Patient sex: M
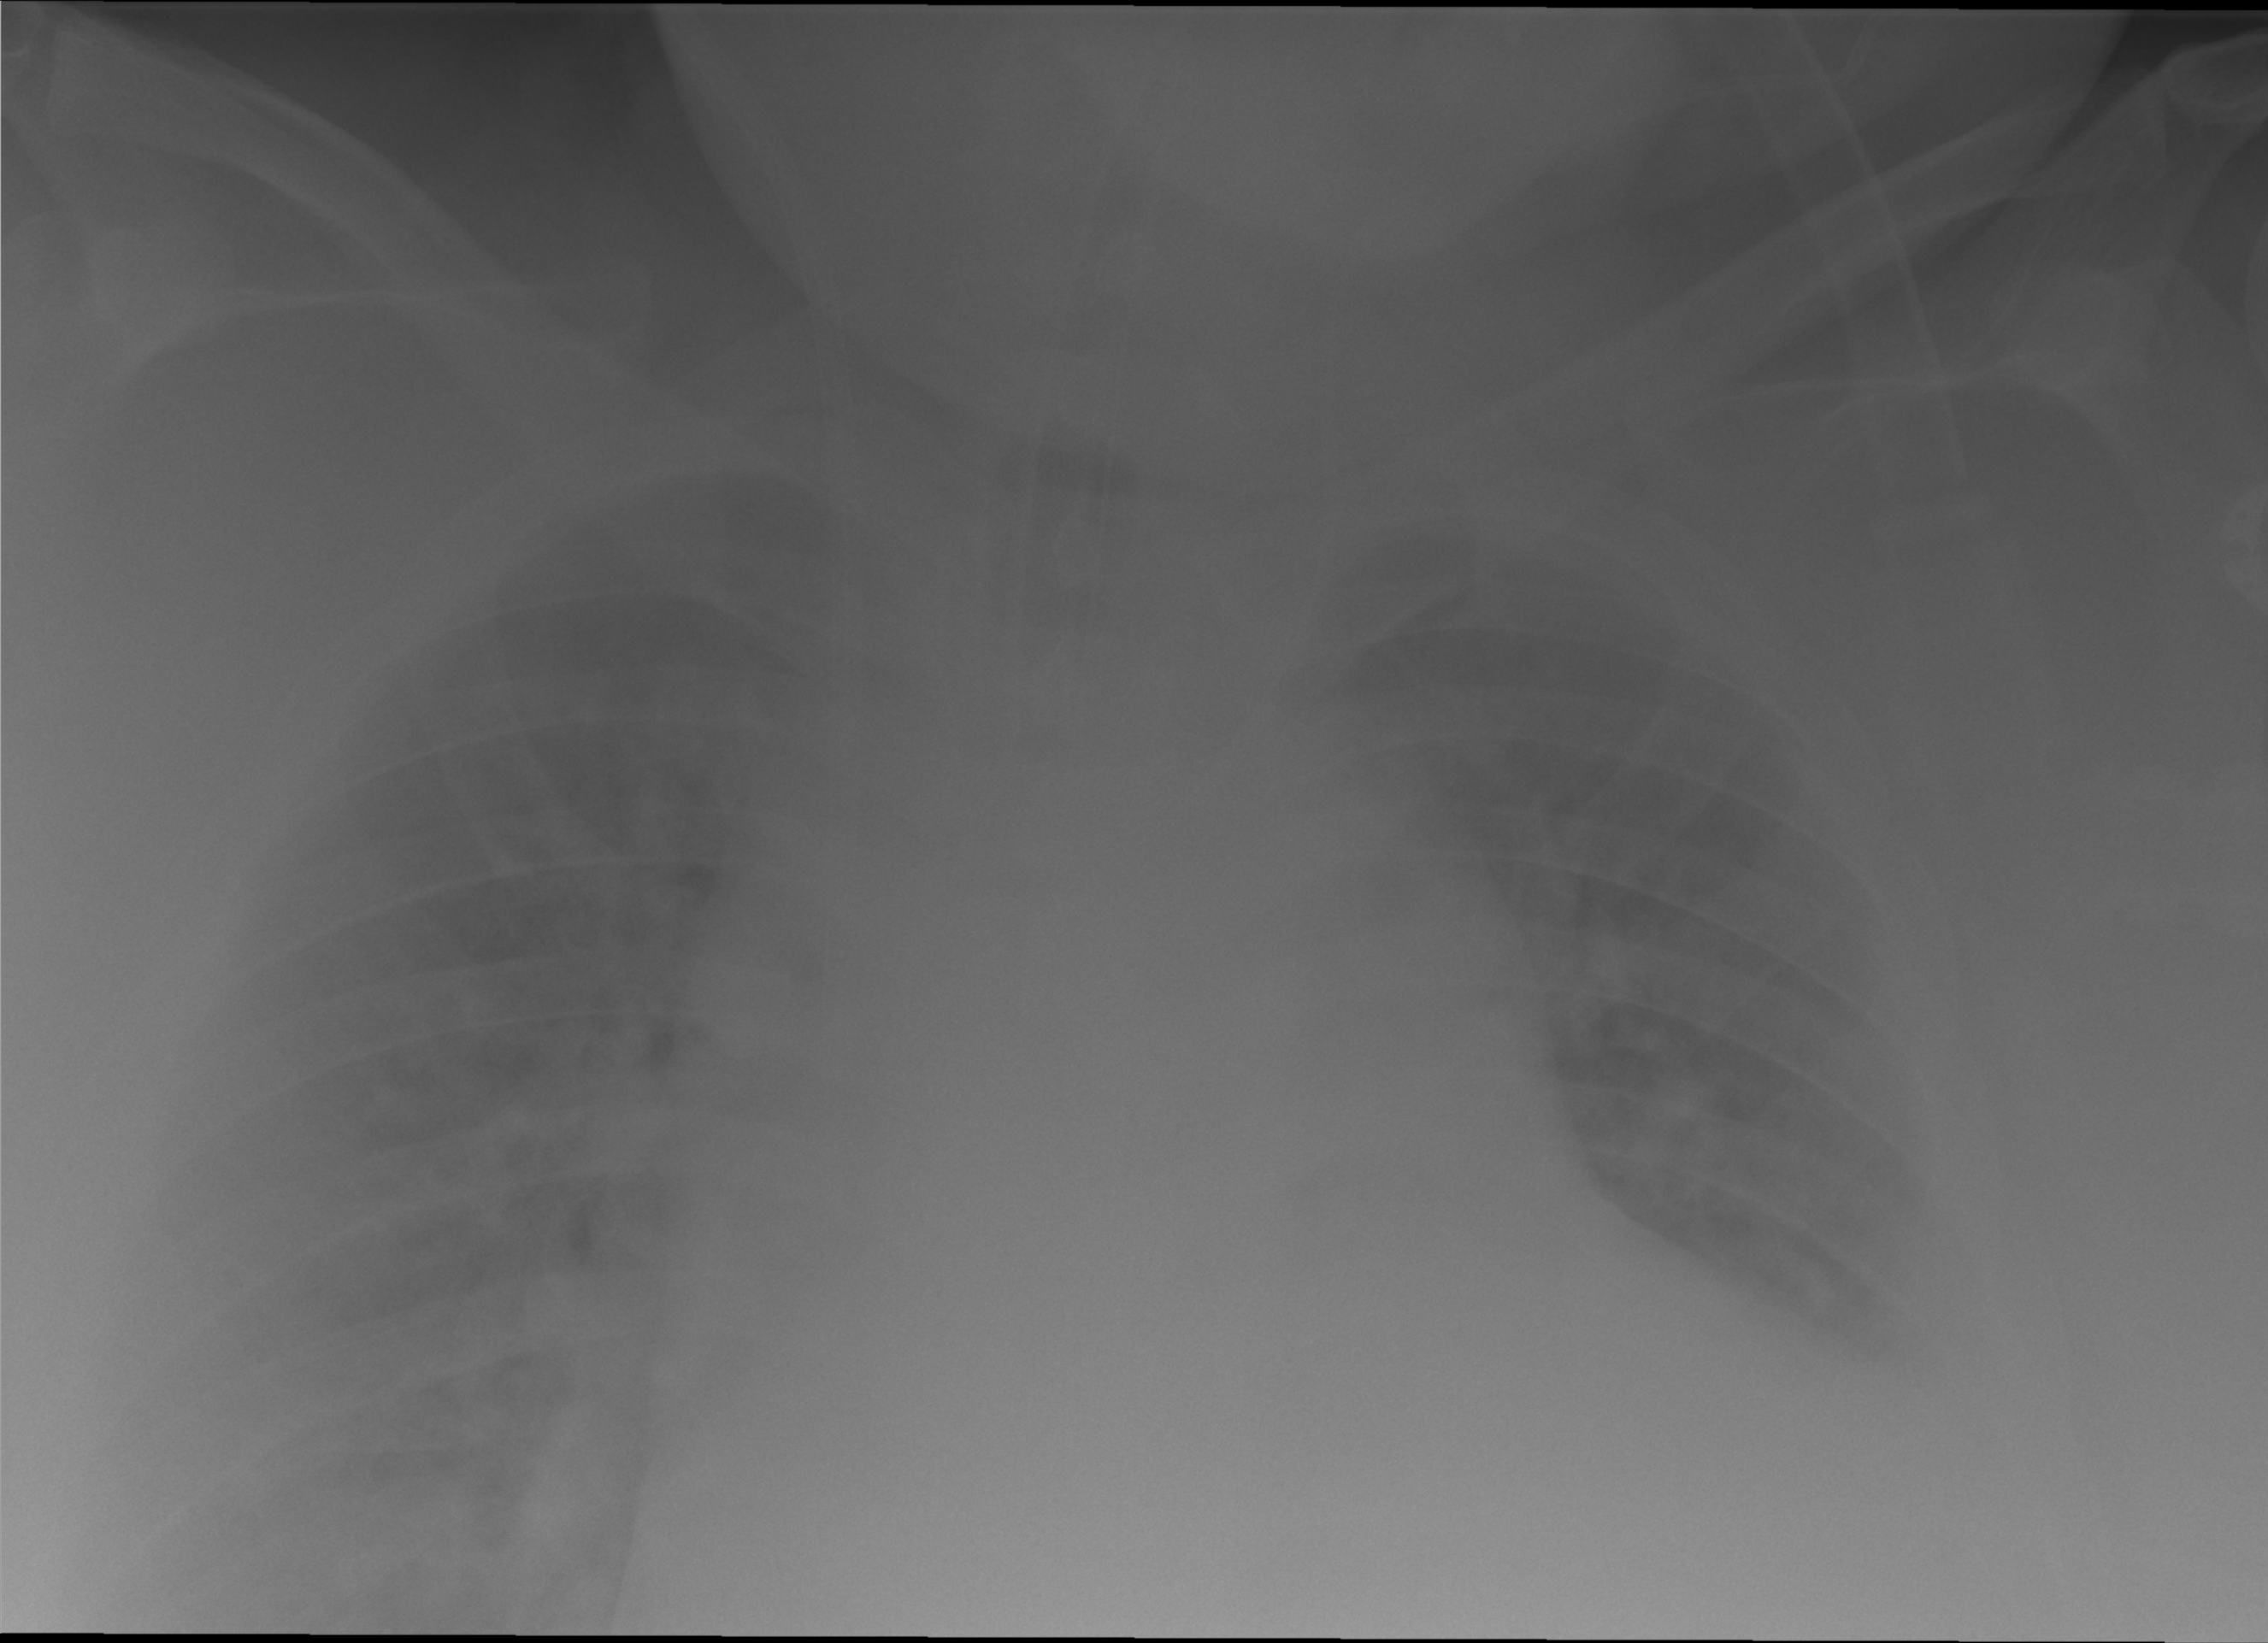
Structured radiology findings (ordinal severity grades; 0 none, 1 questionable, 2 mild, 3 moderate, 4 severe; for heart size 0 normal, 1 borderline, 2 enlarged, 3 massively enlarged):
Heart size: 3
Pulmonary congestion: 3
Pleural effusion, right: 2
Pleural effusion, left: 2
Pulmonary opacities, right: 2
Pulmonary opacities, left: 2
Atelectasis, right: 2
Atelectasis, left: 2